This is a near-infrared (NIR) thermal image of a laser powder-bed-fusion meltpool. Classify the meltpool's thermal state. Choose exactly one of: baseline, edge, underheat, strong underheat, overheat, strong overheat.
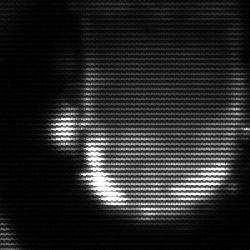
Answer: baseline